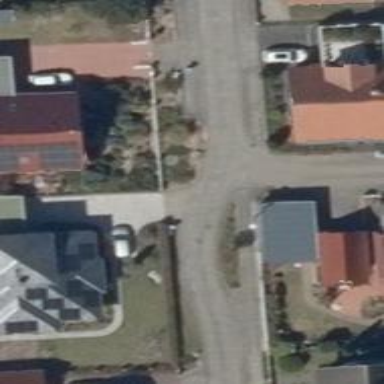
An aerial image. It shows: Living street.